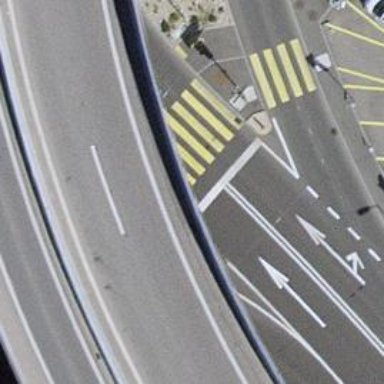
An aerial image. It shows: Road with traffic signals.